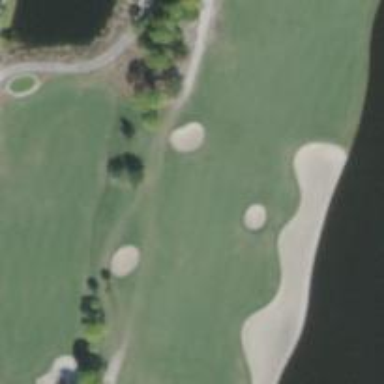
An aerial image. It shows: View of golf hole.